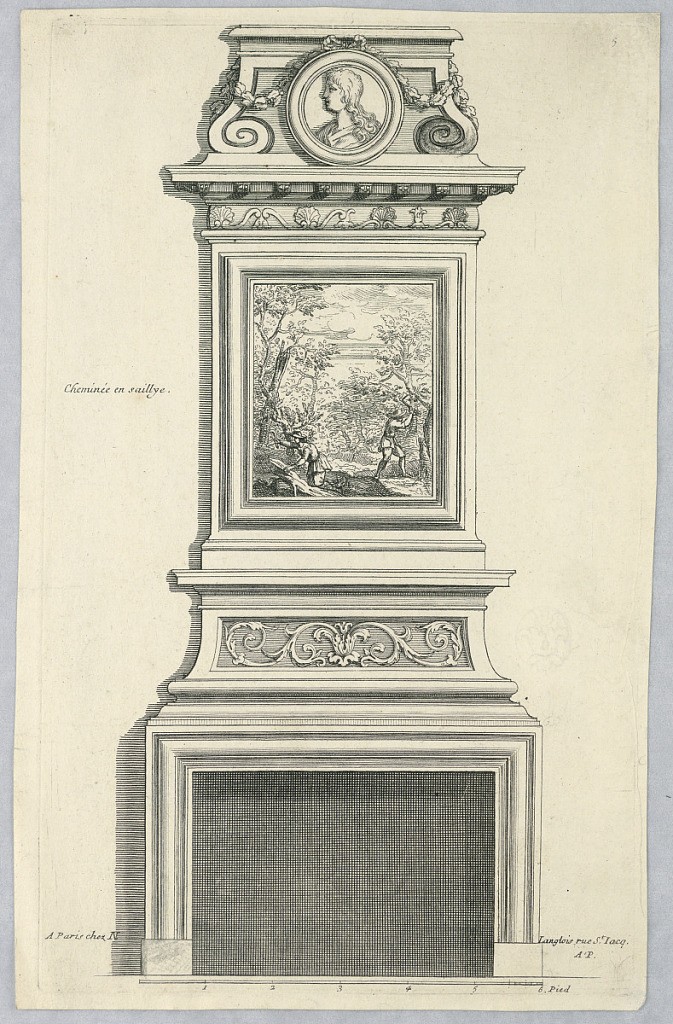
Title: Cheminée en Saillye, Plate 5 from "Livre Nouveau de Cheminée"
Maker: Jean Baptiste Nolin, French, 1648–1708
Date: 1675-1700
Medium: Etching with engraving on paper
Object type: Print
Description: Above the fireplace, which is shown in elevation, is a rinceaux frieze; above the mantel is a representation in a rectangular moulding of two men cutting trees. Higher up is a cornice, above which is a medallion with a bust of a young man and a garland. The scale is at bottom center.